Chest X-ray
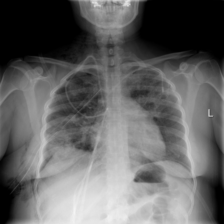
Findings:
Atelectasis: negative
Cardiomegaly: negative
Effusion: negative
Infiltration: positive
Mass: negative
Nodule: negative
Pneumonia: negative
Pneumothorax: negative
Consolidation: negative
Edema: negative
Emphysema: positive
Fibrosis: negative
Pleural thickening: negative
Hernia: negative